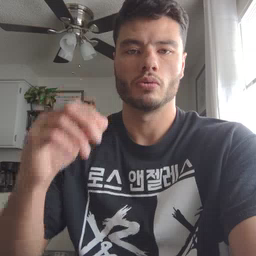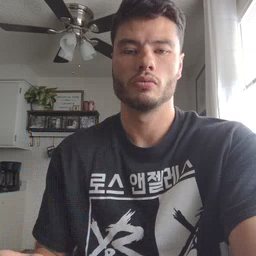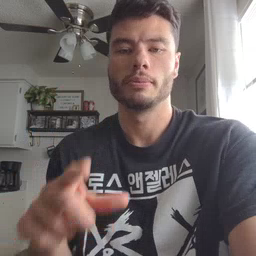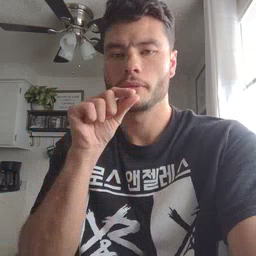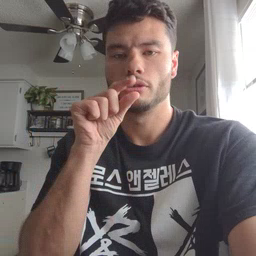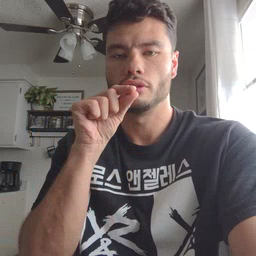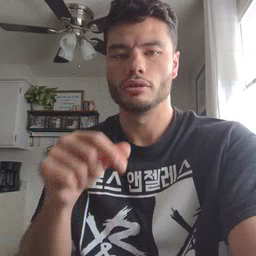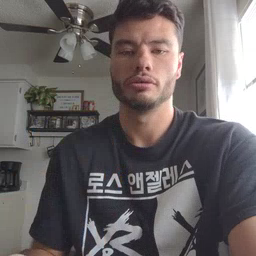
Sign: bird